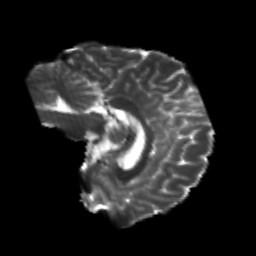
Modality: T2w
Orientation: sagittal
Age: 23
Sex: male
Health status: healthy
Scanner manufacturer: philips
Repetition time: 7.391 s
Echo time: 0.08599 s